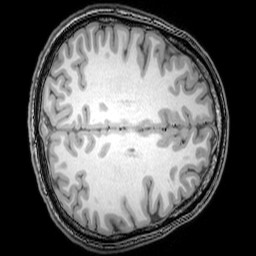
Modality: T1w
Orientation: axial
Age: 25
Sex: male
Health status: healthy
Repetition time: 0.081 s
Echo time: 0.037 s